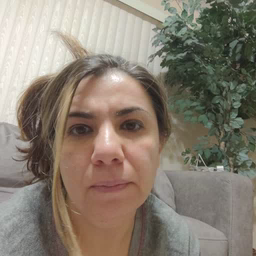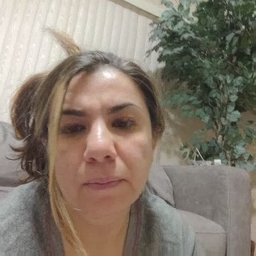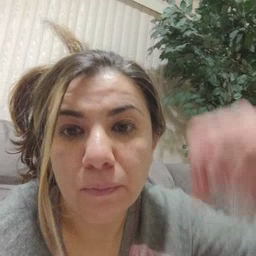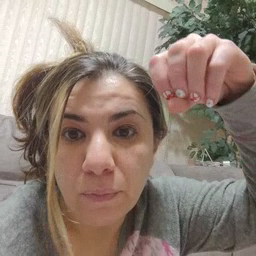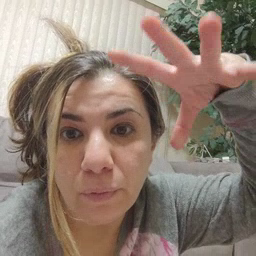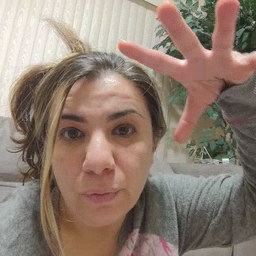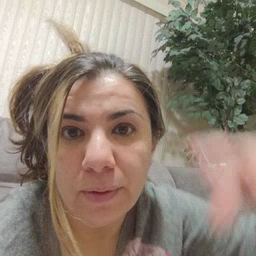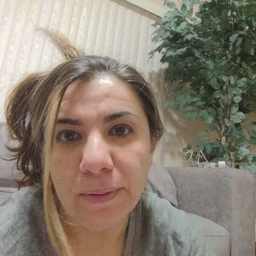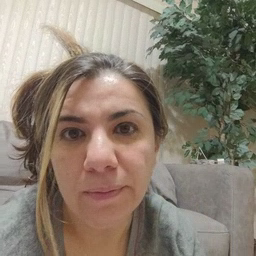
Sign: lamp